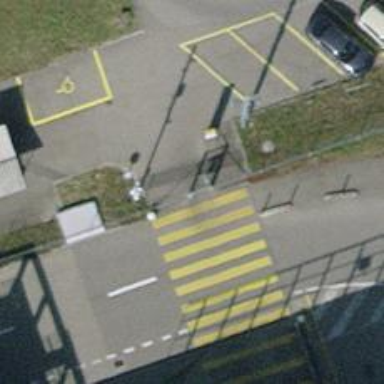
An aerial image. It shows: Gate.